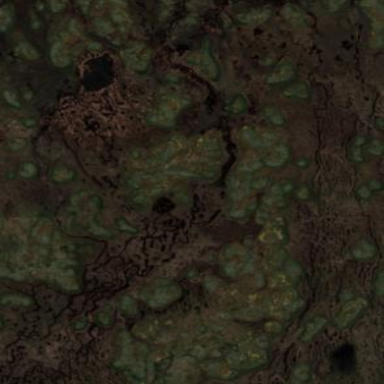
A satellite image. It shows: Palsa bog located in wetland area.